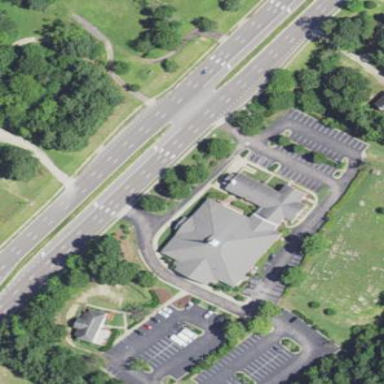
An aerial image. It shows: Commercial building.